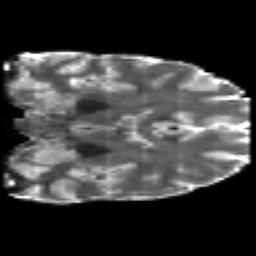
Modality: T2w
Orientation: coronal
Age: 20
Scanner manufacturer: philips
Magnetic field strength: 3 T
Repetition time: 8.604 s
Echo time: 0.1268 s